Field crop: tomato
Growth stage: 1
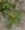
Species: solanum